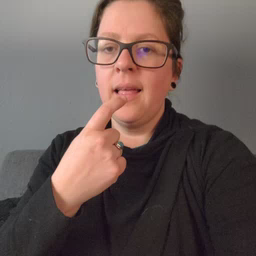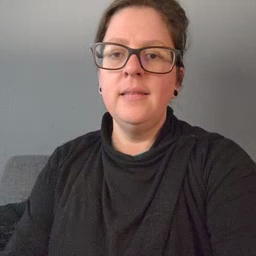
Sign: tongue